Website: lowes
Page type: payment
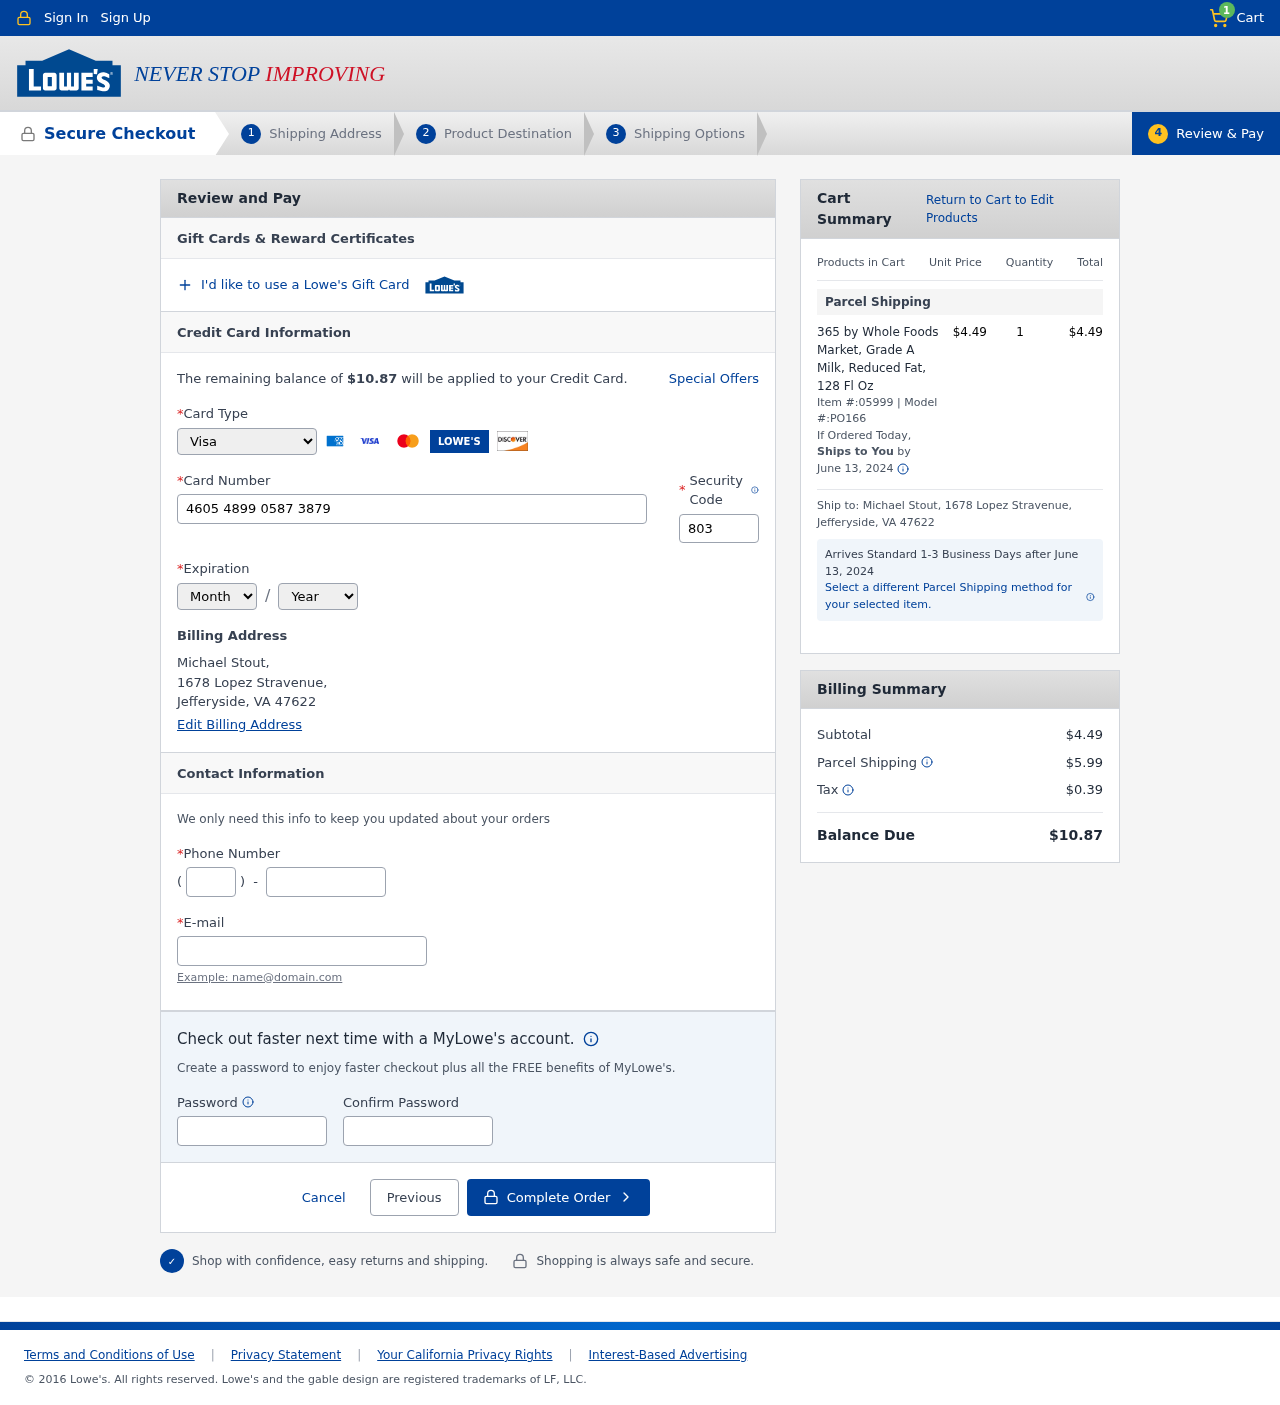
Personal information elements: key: PII_CARD_CVV
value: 803
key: PII_CARD_EXPIRY_MONTH
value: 09
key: PII_CARD_EXPIRY_YEAR
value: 29
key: PII_CARD_NUMBER
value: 4605 4899 0587 3879
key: PII_CARD_TYPE
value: Visa
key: PII_CITY_STATE_ZIP
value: Jefferyside, VA 47622
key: PII_EMAIL
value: mstout@yahoo.com
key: PII_FULLNAME
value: Michael Stout,
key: PII_PHONE
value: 2722696497
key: PII_PHONE_AREA
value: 272
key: PII_STREET
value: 1678 Lopez Stravenue,
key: PII_FULLNAME2
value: Michael Stout
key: PII_STREET2
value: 1678 Lopez Stravenue
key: PII_CITY_STATE_ZIP2
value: Jefferyside, VA 47622
Product elements: key: PRODUCT1_NAME
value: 365 by Whole Foods Market, Grade A Milk, Reduced Fat, 128 Fl Oz
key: PRODUCT1_PRICE
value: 4.49
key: PRODUCT1_QUANTITY
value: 1
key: PRODUCT1_ITEM
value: Item #:05999
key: PRODUCT1_MODEL
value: Model #:PO166
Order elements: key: ORDER_NUM_ITEMS
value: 1
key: ORDER_TOTAL
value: $10.87
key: ORDER_SHIPPING_DATE
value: June 13, 2024
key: ORDER_SUBTOTAL
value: $4.49
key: ORDER_SHIPPING_DATE2
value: June 13, 2024
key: ORDER_SHIPPING_COST
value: $5.99
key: ORDER_TAX
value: $0.39